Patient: sex M, age 78
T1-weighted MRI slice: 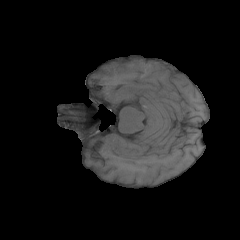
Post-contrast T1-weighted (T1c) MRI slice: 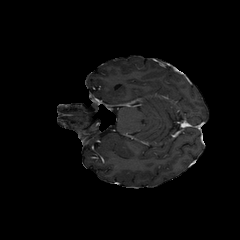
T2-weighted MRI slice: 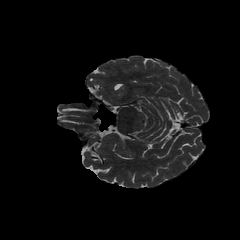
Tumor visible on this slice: no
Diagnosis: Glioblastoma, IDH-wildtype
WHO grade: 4